Question: I have a with and I have tried to make round bottom using 'border-radius' but because of the dark overlay outside the round circle has a dark overlay so i tried using clip path but i couldnt do it so please help me.
'''
header{
height: 70vh;
background: url("../image/background1.jpg") no-repeat center center/cover;
position: relative;
border-bottom-left-radius: 30%;
border-bottom-right-radius: 30%;
}
'''
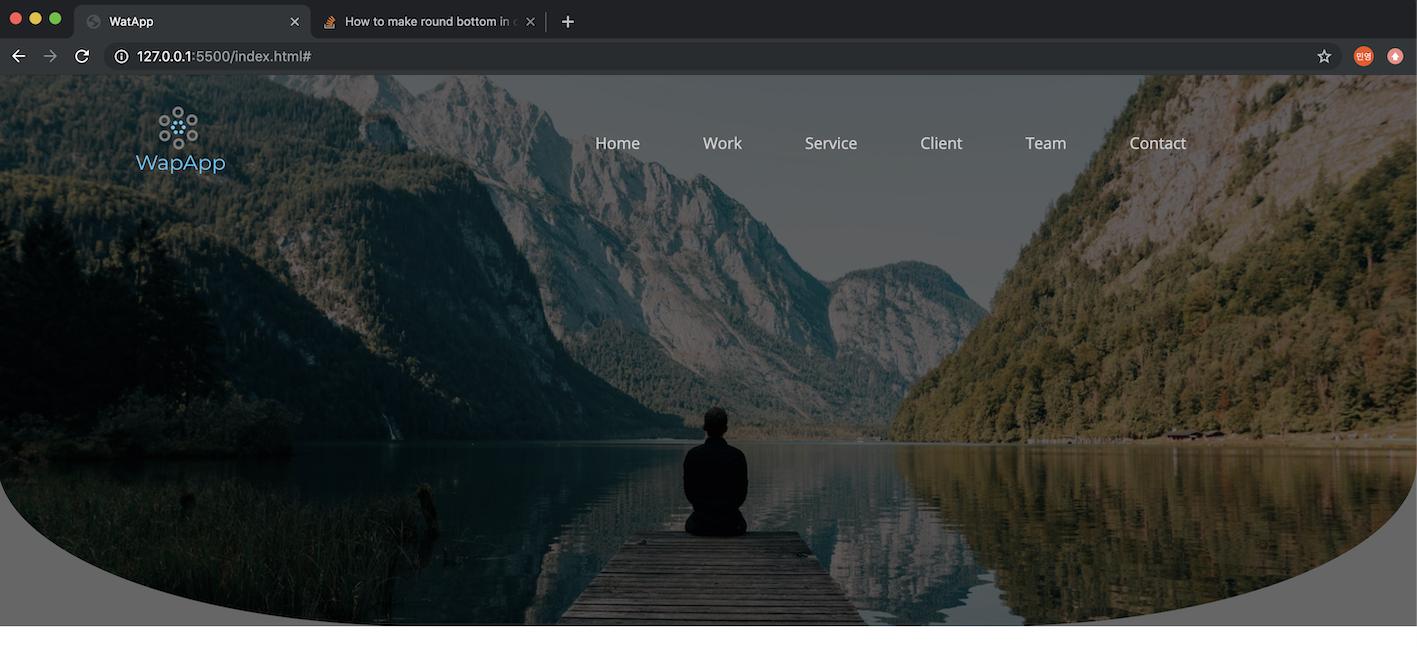
Answer: ## Using Overflow Hidden
'''
overflow:hidden;
'''
<URL>